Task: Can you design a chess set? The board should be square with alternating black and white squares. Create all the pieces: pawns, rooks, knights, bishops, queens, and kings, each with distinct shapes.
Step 3326:
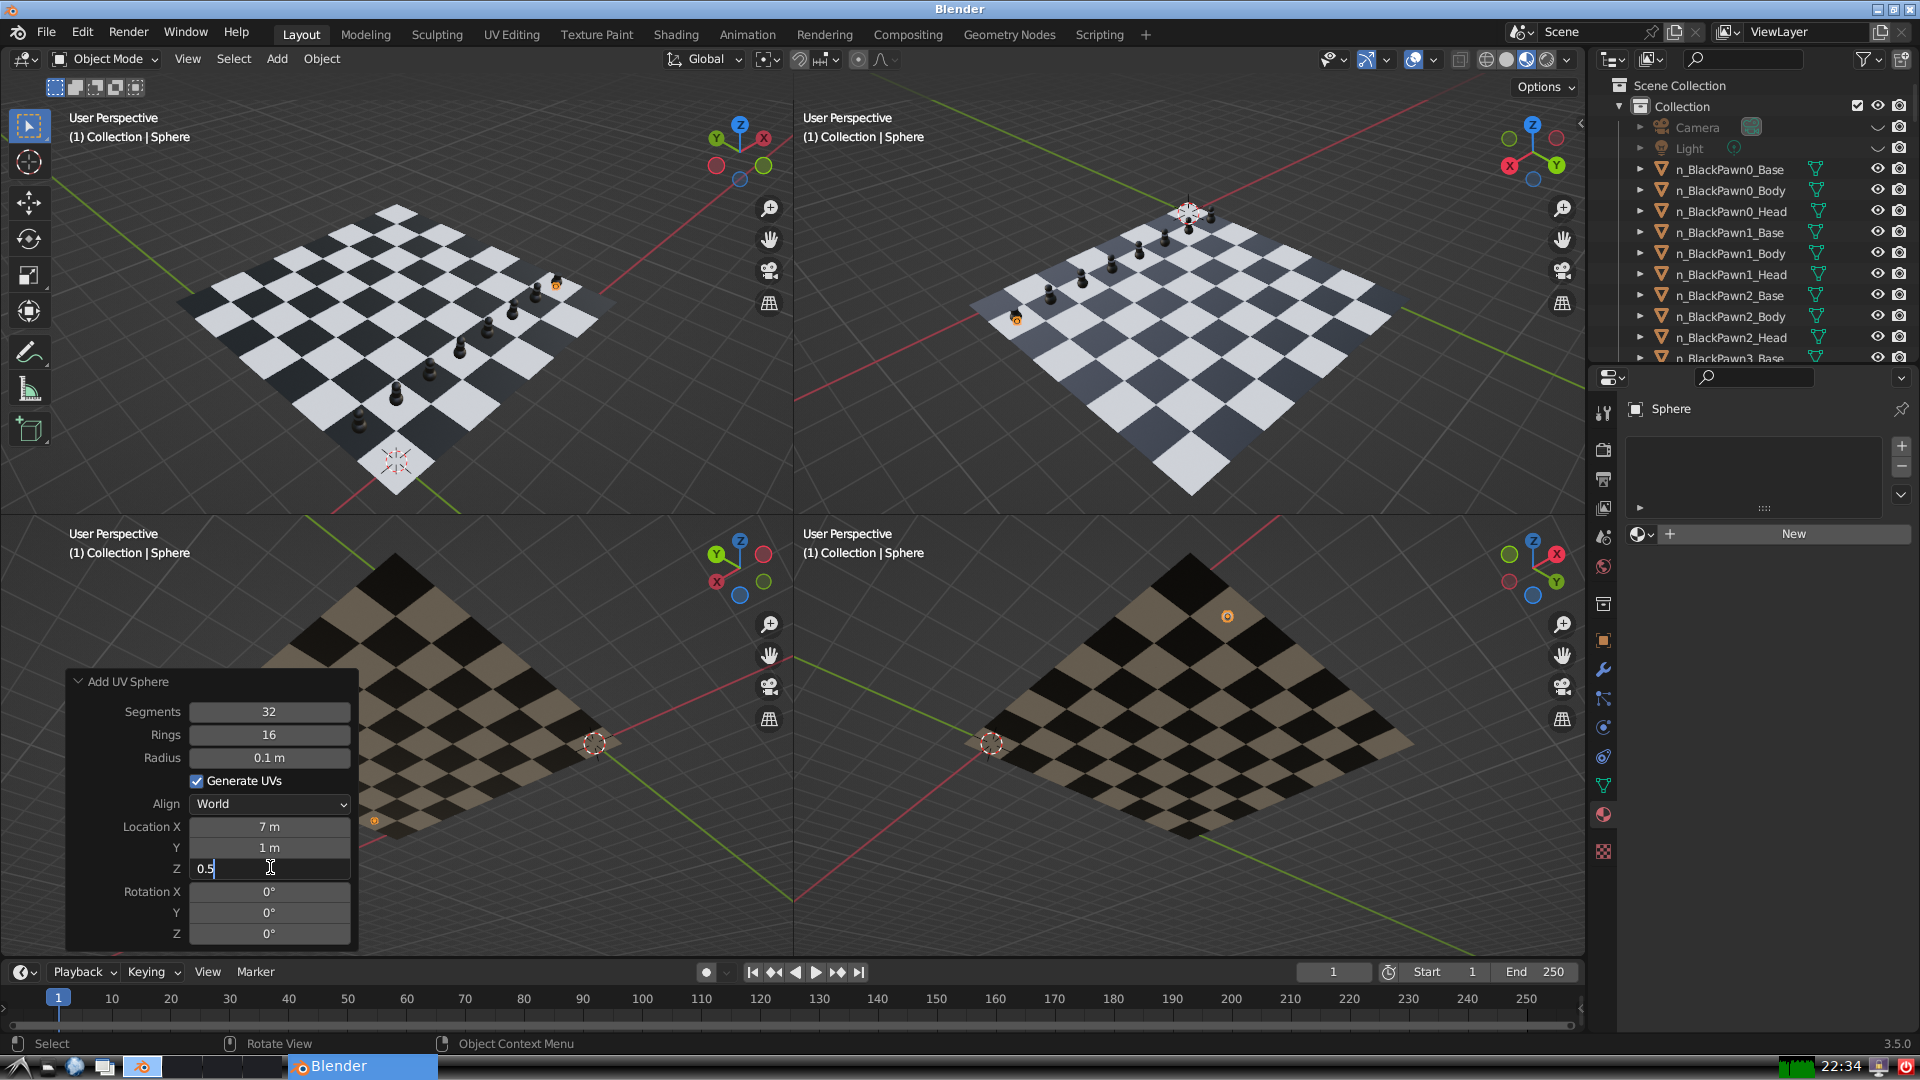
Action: {"key_press": ['Return']}